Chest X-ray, PA view. Patient: 57 years old, sex F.
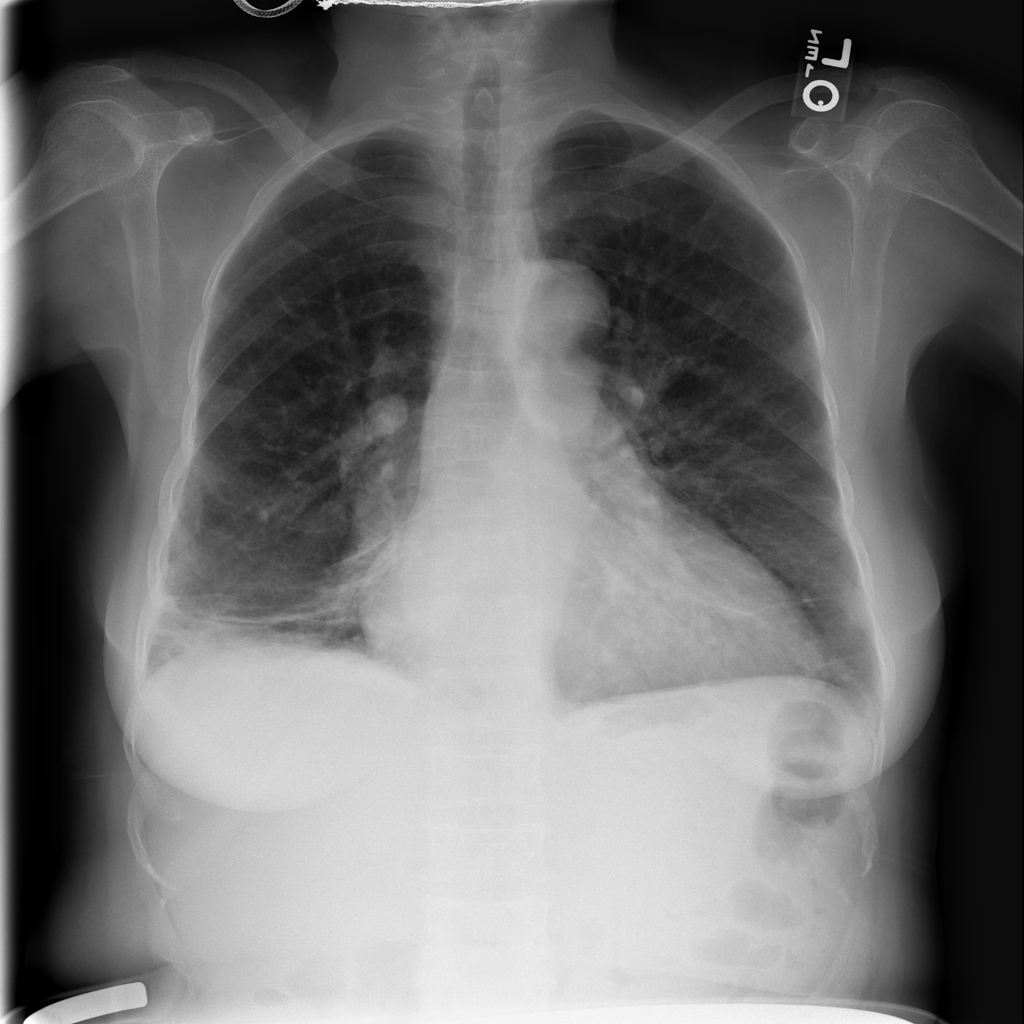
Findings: Infiltration